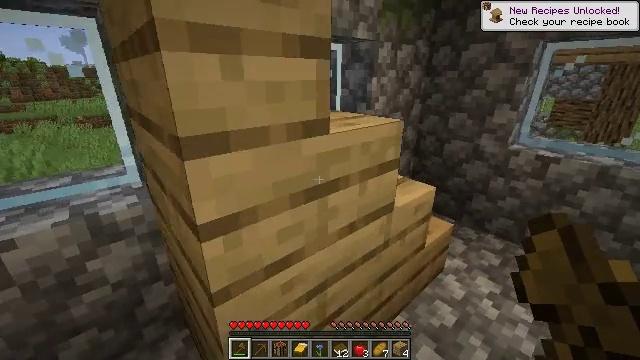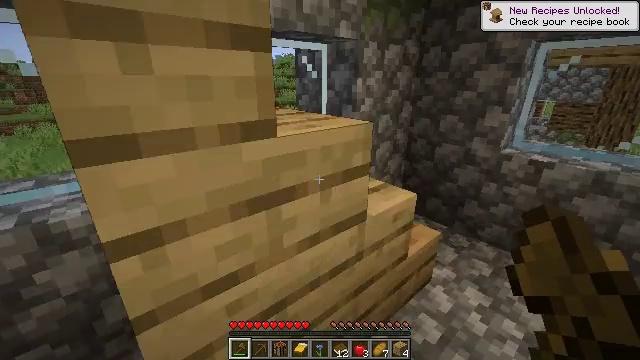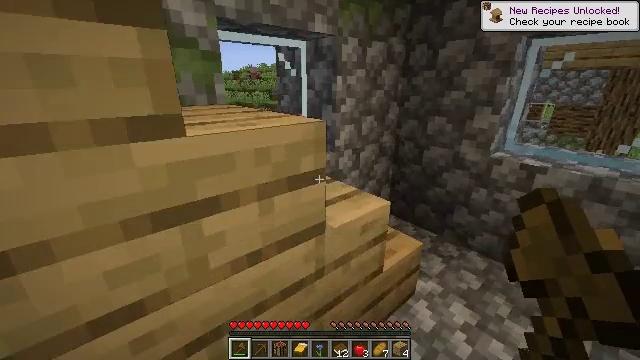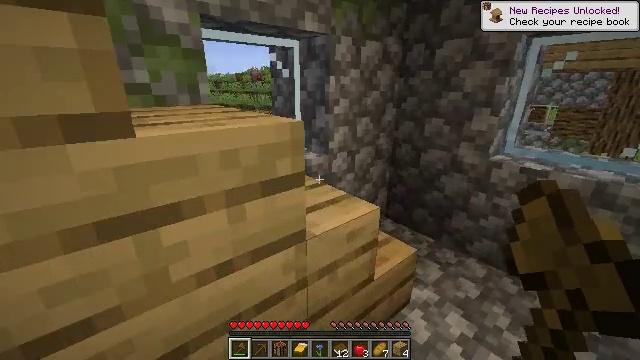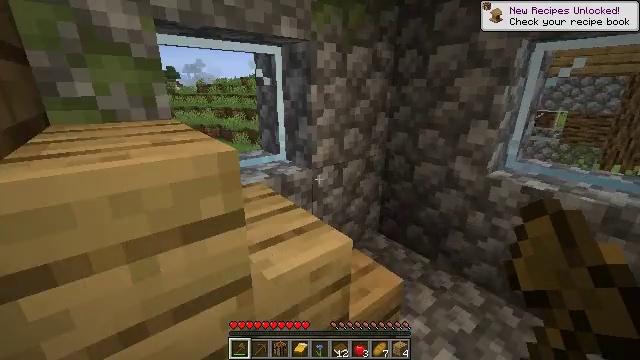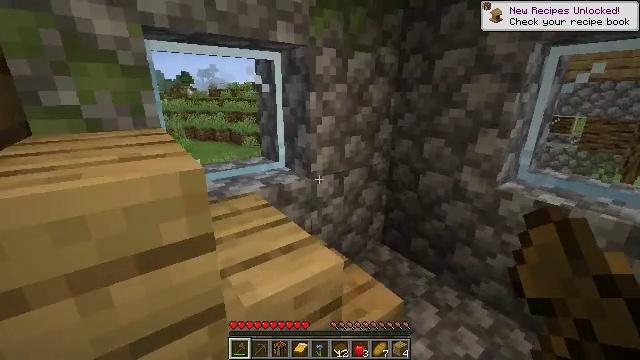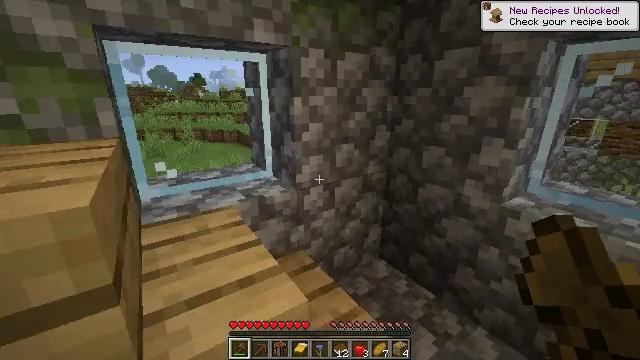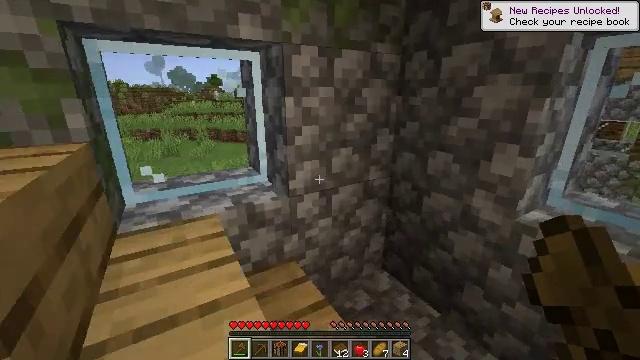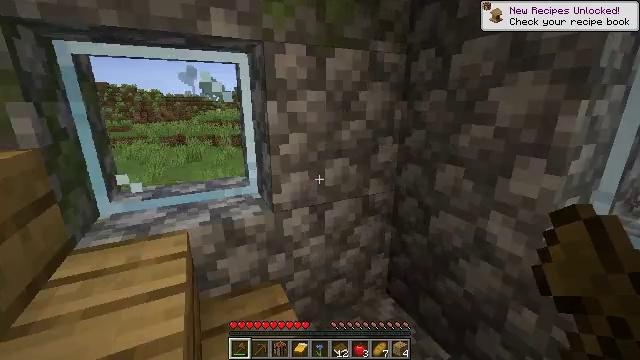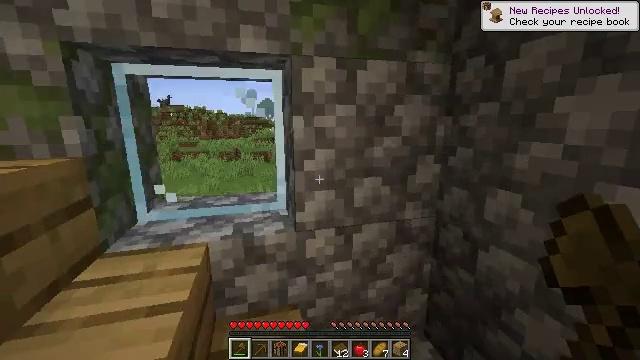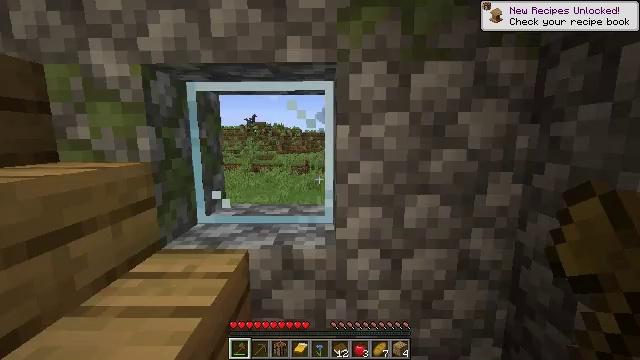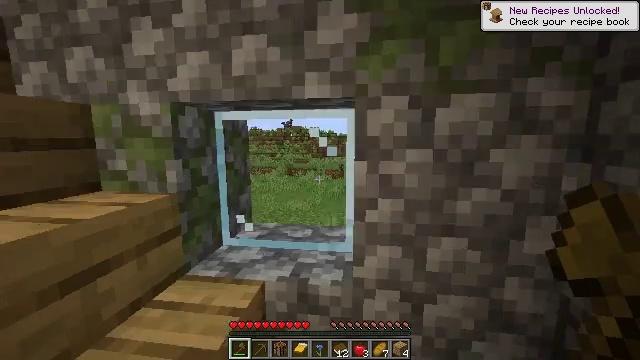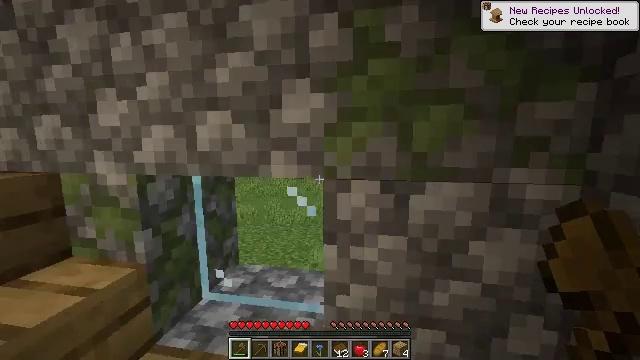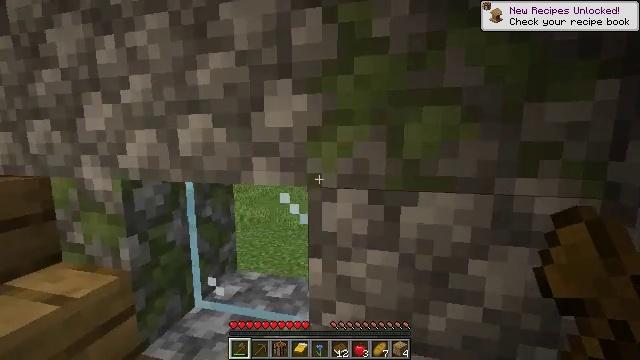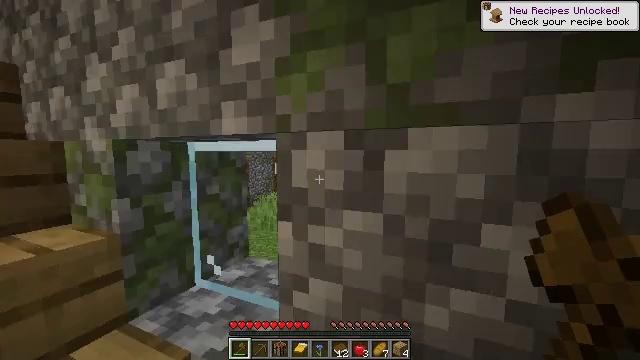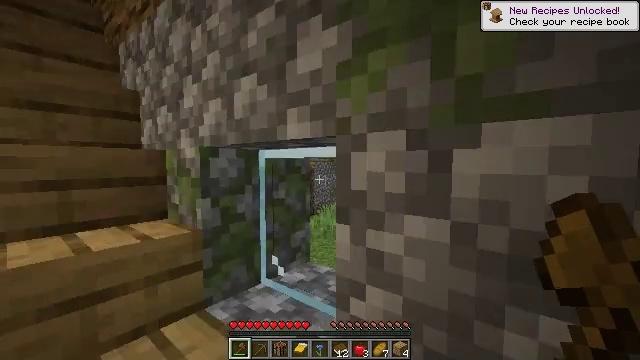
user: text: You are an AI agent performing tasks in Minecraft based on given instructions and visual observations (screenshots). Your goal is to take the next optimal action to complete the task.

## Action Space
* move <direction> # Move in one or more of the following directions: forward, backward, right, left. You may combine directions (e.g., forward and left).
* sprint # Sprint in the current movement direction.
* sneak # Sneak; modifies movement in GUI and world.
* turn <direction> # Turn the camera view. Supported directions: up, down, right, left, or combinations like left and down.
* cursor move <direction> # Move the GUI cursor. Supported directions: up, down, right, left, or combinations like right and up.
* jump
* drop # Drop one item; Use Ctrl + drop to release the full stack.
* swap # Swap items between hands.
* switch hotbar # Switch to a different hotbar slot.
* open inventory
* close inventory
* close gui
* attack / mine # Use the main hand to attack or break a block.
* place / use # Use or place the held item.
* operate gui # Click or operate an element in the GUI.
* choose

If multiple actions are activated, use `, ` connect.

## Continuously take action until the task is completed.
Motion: motion action
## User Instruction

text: Break the bookshelf for books.
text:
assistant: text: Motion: move forward and move right
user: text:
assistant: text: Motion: move forward and move right
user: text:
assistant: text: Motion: move forward and move right
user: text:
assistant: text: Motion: move forward and move right, turn left
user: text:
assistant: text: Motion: move forward and move right, turn left
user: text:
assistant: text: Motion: move forward and move right, turn left
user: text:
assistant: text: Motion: move forward and move right, turn left
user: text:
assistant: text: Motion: move forward and move right, turn left and up
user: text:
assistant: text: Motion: move forward and move right, turn left and up
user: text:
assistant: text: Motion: move forward and move right, turn left and up
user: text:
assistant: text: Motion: move forward and move right, turn left
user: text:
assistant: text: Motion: move forward and move right, turn left
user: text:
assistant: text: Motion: move forward and move right, turn left
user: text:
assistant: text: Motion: move forward and move right, turn left and up
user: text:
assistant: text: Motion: move forward and move right, turn left and up
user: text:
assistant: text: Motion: move forward and move right, turn left and up
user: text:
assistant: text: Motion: move forward and move right, turn left
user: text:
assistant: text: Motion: move forward and move right, turn left
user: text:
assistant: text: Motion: move forward and move right, turn left
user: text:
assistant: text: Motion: move forward, turn left
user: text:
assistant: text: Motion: move forward, turn left and up
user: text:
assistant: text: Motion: move forward, turn left and up
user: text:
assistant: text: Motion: move forward, turn left
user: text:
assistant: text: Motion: move forward
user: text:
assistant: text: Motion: move forward
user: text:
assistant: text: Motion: move forward
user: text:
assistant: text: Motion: move forward
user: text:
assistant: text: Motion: move forward and move right
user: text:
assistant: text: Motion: move forward and move right
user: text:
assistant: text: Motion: move forward and move right